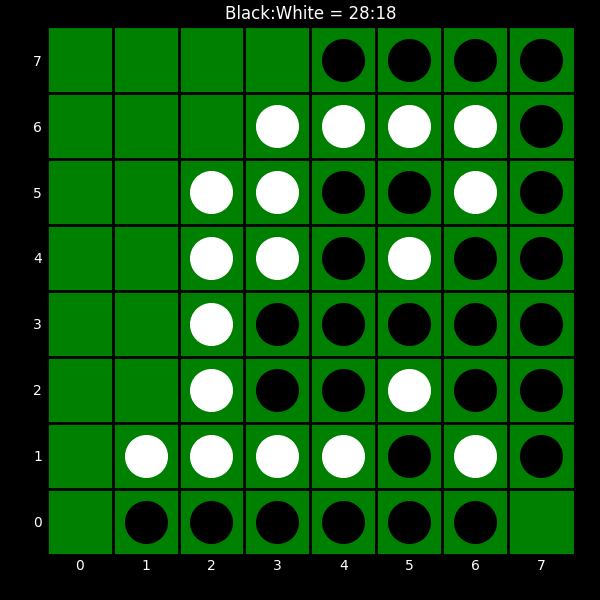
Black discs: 28
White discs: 18